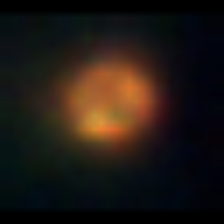
Taxon: NanoPlankton
Group: Other